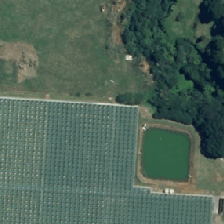
Land cover: urban_build_up